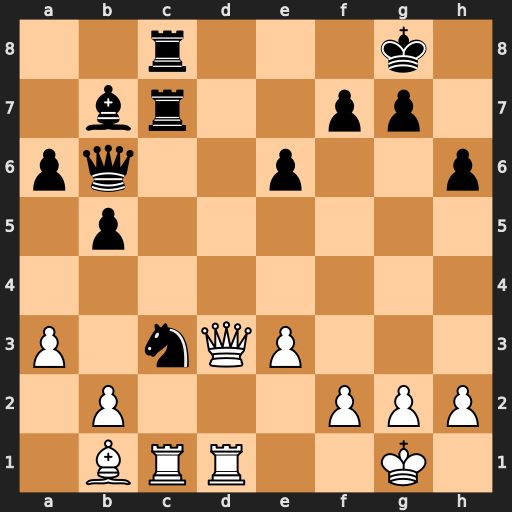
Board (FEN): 2r3k1/1br2pp1/pq2p2p/1p6/8/P1nQP3/1P3PPP/1BRR2K1
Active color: w
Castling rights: -
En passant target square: -
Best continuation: Qd8+ Rxd8 Rxd8#